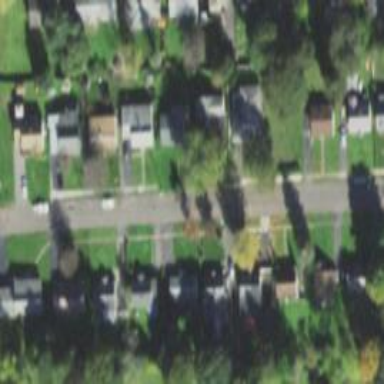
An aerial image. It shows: Residential road with asphalt surface and sidewalk on the left side.